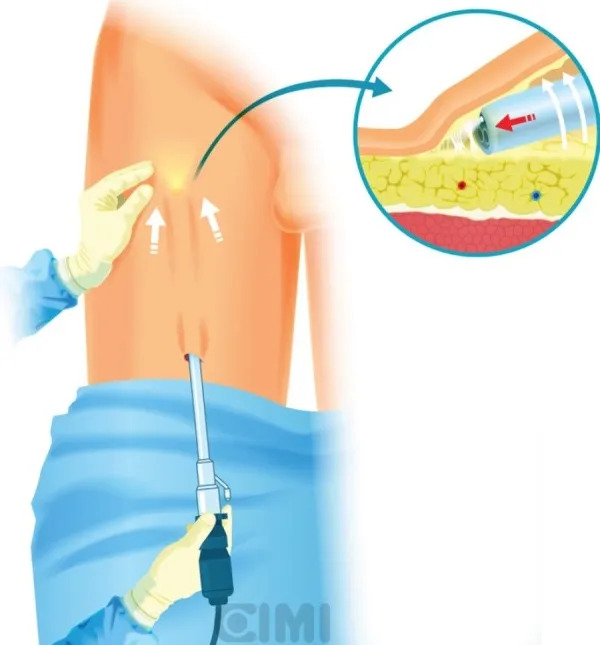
Endoscope subcutaneous workspace creation by sweeping with the lens itself.
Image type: radiology (ct)